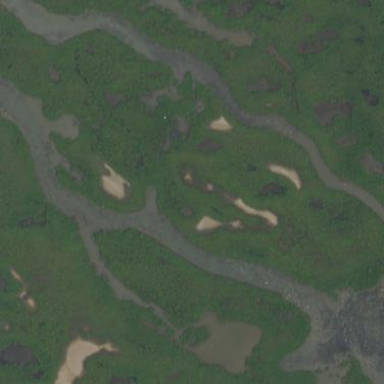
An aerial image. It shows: Saltmarsh wetland.